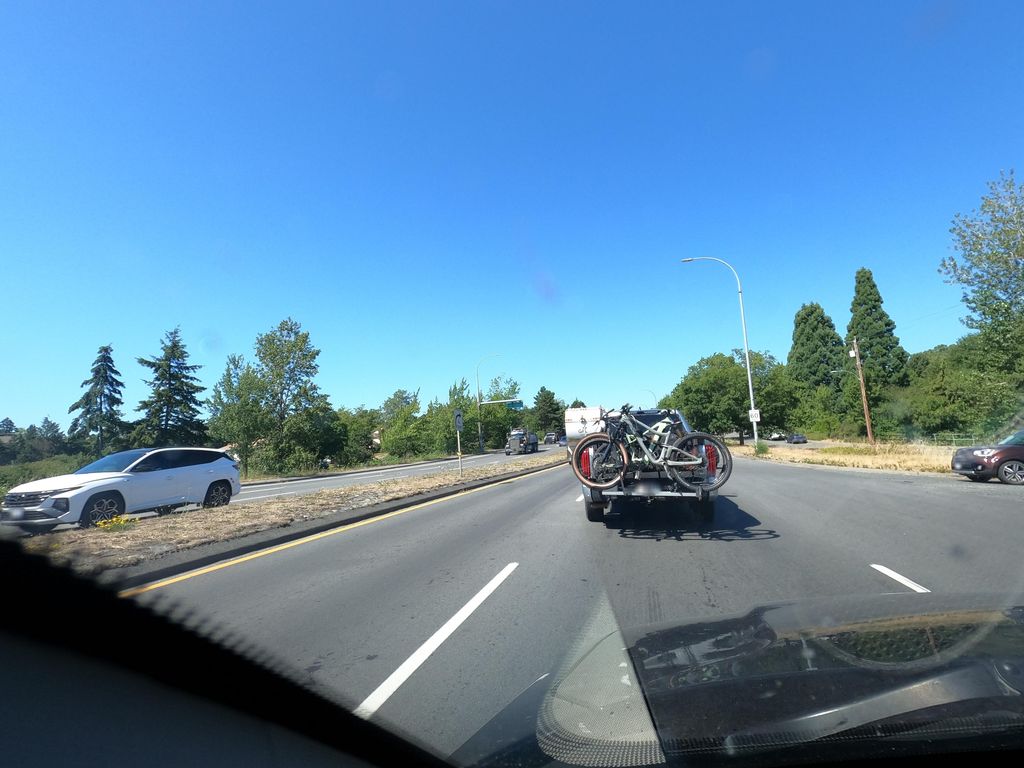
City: victoria